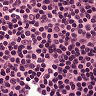
Metastatic tissue present: no